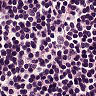
Metastatic tissue present: no